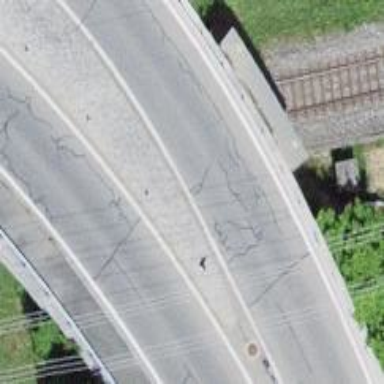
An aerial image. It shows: Bridge on motorway link.